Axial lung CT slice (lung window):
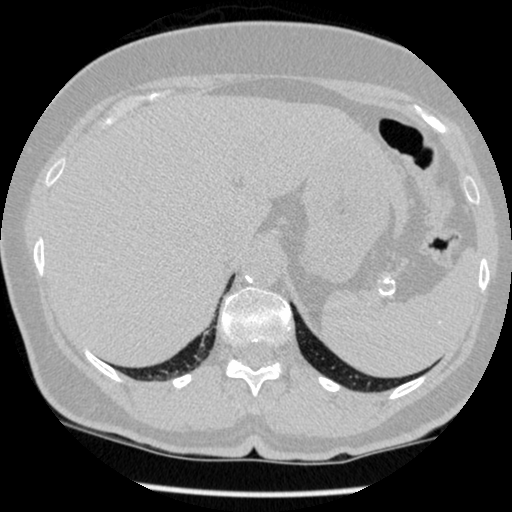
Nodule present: no